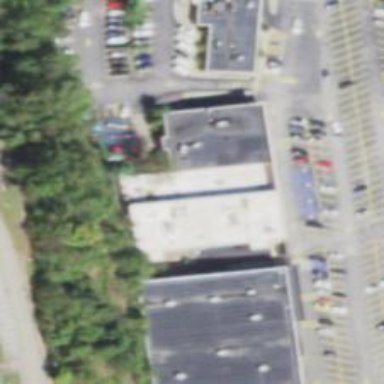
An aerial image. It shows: Fitness center located in leisure land.